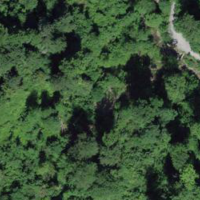
EUNIS habitat code: 41
Species observed at this site:
Aruncus dioicus
Impatiens parviflora